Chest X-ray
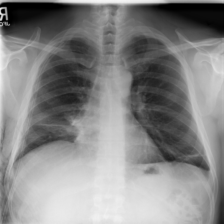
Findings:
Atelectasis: positive
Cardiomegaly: negative
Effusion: negative
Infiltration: negative
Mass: negative
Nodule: negative
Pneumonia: negative
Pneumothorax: negative
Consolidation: negative
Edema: negative
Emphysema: negative
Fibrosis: negative
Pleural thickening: negative
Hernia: negative